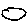
Label: cloud